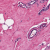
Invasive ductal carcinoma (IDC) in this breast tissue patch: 0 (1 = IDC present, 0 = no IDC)